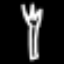
Label: fork